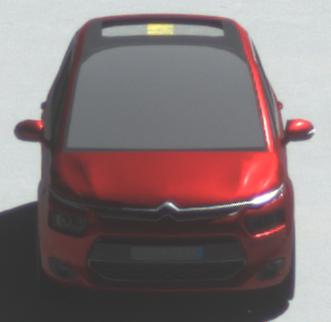
Make: Citroen
Model: Grand C4 Picasso VTi 120
Detailed model: Grand C4 Picasso (II)
Model produced from: 2013/10
Model produced until: 2015/02
Doors: 5
Color: red
Road condition: dry road
Daytime: morning or afternoon
Contrast: high contrast